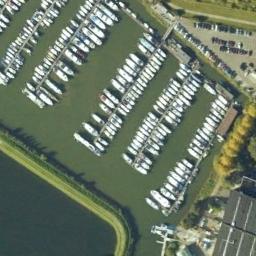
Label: harbor